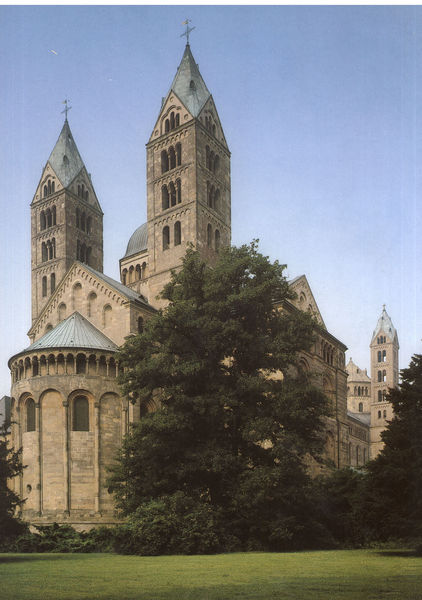
Titel: Dom St. Maria und St. Stephan
Standort: Speyer, Dom (EU - D - RP)
Schlagwörter: baum, blau, himmel, grün, fenster, säulen, dach, gras, park, steine, bild, kirche, sträucher, rund, turm, foto, kirchentürme, kreuz, türme, dom, gotisch, christentum, katholisch